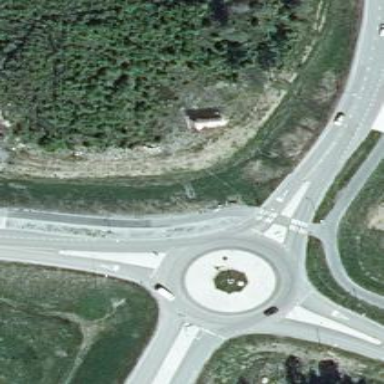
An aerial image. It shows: Tertiary road with asphalt surface leading to roundabout.